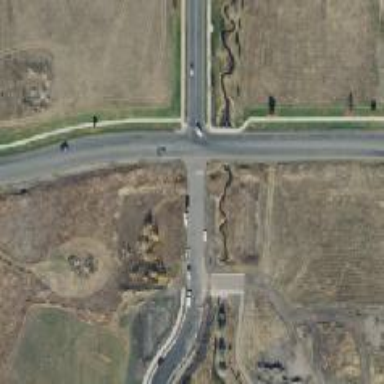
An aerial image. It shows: Unclassified road leading to roundabout junction.